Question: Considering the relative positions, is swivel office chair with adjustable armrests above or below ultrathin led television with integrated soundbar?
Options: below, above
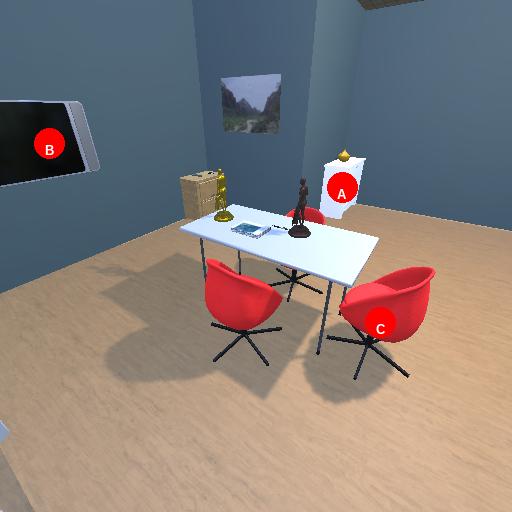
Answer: below